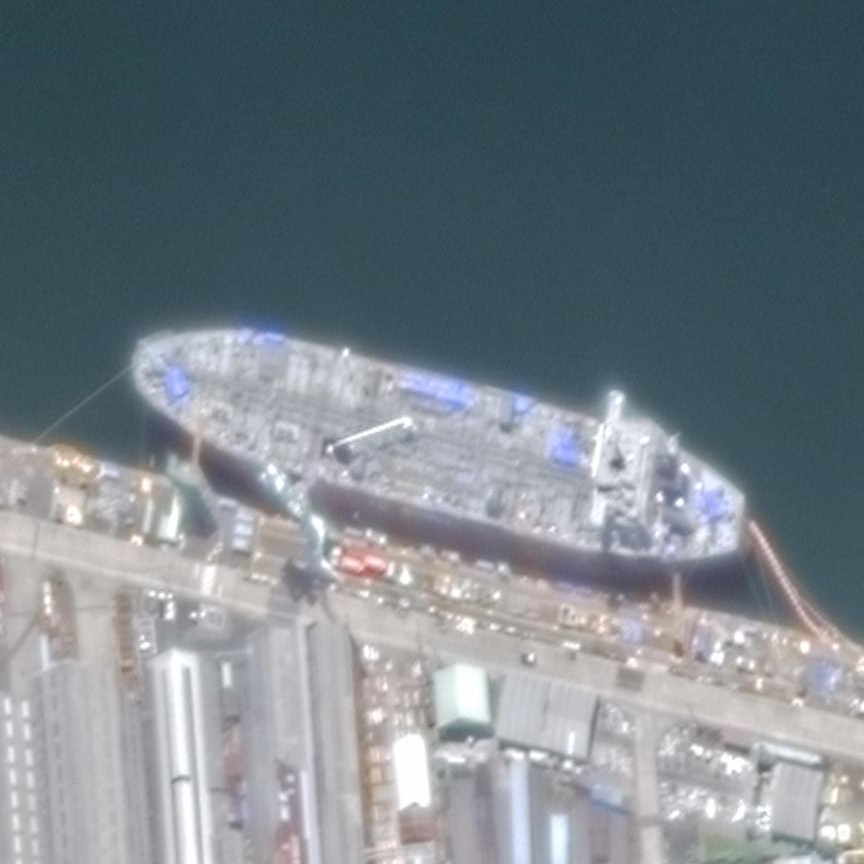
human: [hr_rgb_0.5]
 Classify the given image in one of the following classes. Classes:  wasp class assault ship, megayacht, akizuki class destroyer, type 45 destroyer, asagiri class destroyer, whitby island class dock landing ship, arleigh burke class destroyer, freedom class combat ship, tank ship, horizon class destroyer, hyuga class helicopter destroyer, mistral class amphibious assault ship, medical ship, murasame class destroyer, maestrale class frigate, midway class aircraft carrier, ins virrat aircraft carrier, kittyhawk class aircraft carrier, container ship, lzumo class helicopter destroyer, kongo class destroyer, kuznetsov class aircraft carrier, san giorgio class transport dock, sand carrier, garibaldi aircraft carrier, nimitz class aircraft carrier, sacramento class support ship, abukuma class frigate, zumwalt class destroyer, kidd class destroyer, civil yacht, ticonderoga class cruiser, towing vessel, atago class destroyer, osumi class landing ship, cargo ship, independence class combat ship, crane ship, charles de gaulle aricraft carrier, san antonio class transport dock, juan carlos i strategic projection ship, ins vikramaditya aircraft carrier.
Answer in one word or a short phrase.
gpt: Tank ship